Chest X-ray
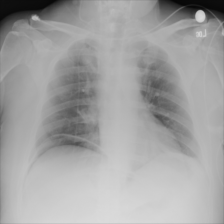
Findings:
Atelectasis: negative
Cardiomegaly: negative
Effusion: negative
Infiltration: negative
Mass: negative
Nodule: negative
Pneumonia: negative
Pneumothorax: negative
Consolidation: negative
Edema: negative
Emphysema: negative
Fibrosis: negative
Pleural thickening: negative
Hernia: negative